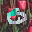
Label: 0